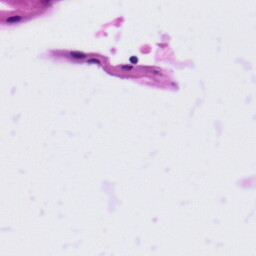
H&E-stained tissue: Tonsil